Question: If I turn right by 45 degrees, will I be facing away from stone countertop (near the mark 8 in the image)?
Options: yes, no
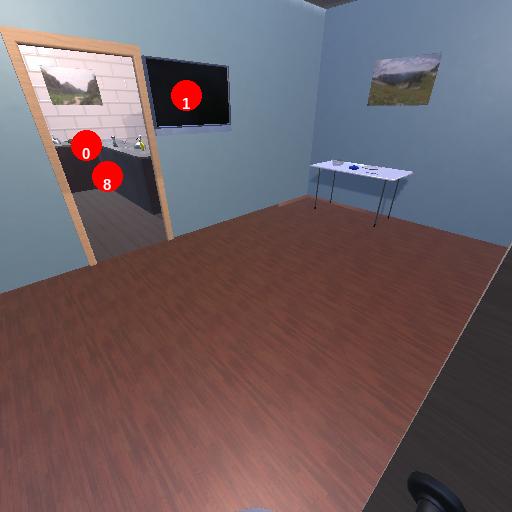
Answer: yes